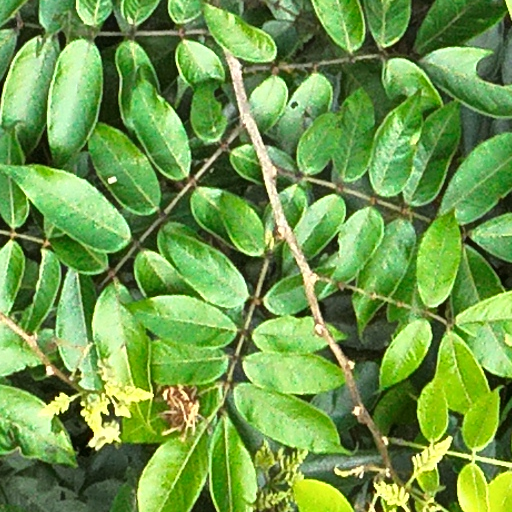
Species: Inga thibaudiana
GBIF accepted scientific name: Inga thibaudiana
Crown area (m\u00b2): 125.781